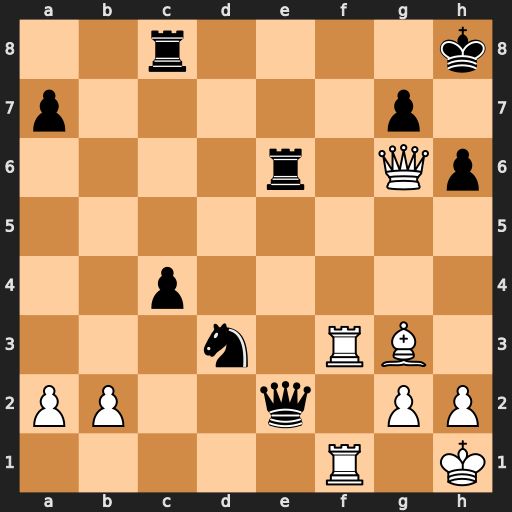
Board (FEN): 2r4k/p5p1/4r1Qp/8/2p5/3n1RB1/PP2q1PP/5R1K
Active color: w
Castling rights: -
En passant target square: -
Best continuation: Rf8+ Rxf8 Rxf8#